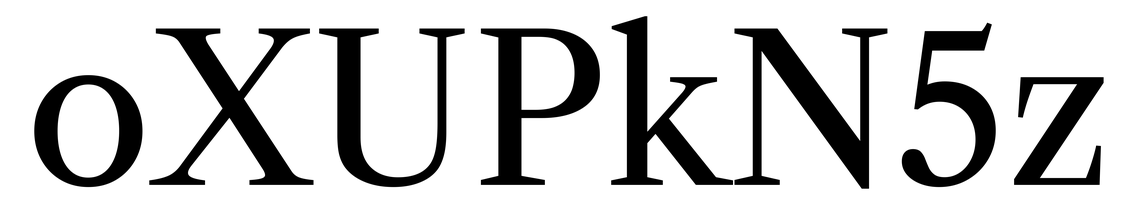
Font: LibreCaslonText_Regular